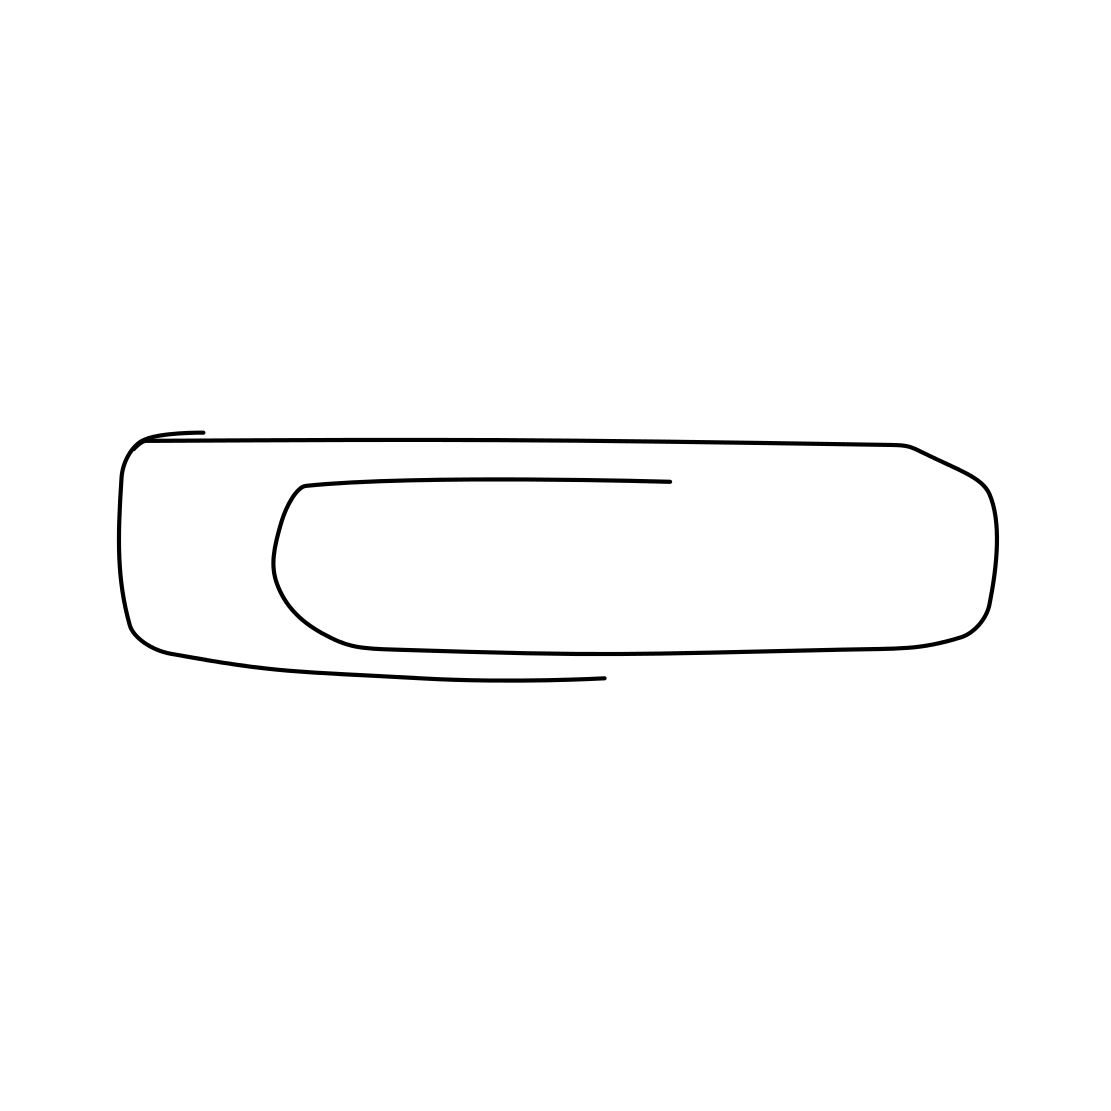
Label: paper clip